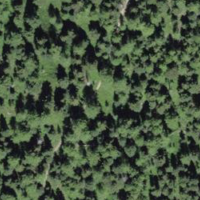
EUNIS habitat code: 43
Species observed at this site:
Juniperus communis